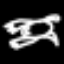
Label: frog